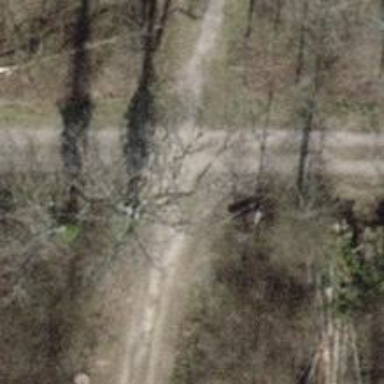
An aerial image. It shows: Brown bench.